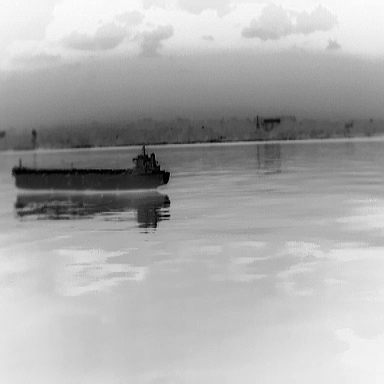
There is a liner in the infrared image.